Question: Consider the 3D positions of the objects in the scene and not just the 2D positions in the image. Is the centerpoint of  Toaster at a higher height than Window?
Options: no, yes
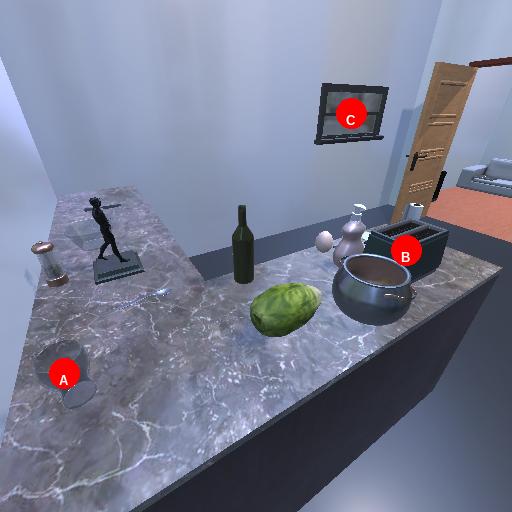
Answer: no